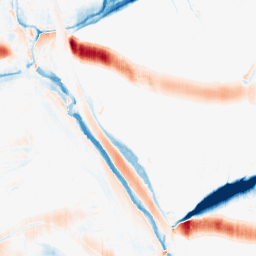
Category: morphological
Decomposition family: morphological_ellipse
Decomposition parameters: operation: average
width: 30
height: 5
Upsampling method: edge_directed
Upsampling parameters: scale: 2
Upsampling scale: 2